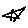
Label: star